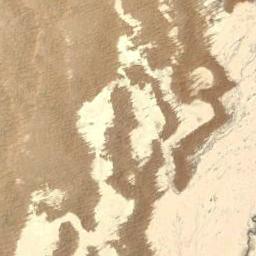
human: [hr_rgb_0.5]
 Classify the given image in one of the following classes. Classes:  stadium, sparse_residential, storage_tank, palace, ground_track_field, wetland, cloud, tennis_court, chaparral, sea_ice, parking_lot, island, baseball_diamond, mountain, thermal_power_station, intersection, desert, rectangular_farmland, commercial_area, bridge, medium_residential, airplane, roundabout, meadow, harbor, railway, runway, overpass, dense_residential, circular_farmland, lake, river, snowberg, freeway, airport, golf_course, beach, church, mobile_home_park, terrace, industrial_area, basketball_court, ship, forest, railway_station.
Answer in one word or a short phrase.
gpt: desert